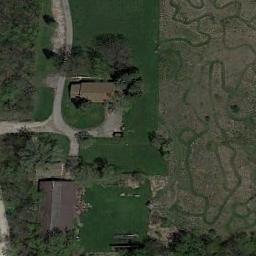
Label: sparse_residential